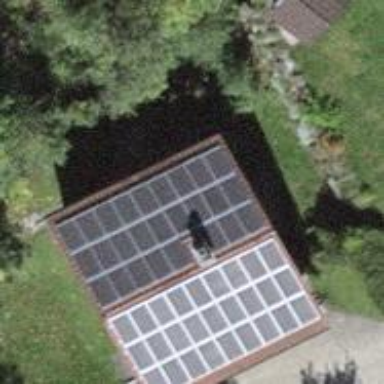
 consisting of solar photovoltaic panels."